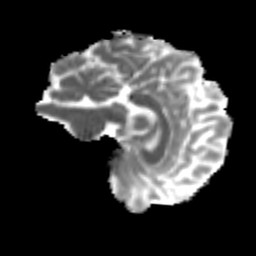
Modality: MD
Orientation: sagittal
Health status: ill
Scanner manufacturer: siemens
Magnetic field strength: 3 T
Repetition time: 6.7 s
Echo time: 0.1 s